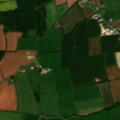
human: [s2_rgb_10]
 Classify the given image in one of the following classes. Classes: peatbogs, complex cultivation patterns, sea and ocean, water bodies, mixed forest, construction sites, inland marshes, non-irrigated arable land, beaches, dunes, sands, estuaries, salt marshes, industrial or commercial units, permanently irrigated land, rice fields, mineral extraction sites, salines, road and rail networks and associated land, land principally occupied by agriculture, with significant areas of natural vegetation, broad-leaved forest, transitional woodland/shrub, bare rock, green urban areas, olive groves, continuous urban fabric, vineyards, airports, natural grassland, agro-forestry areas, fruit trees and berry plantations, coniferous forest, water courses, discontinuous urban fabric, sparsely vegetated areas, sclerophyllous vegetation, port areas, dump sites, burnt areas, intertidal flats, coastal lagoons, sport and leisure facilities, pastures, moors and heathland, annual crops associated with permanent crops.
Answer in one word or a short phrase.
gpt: non-irrigated arable land, pastures